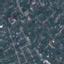
Land use / land cover: Residential